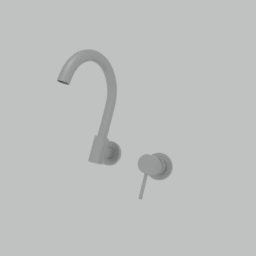
Label: appliances